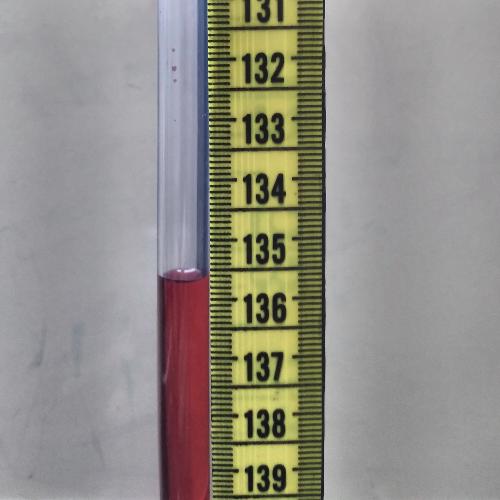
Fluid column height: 135.7 cm